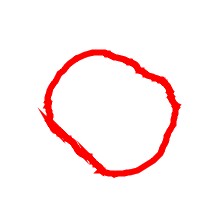
Shape: circle